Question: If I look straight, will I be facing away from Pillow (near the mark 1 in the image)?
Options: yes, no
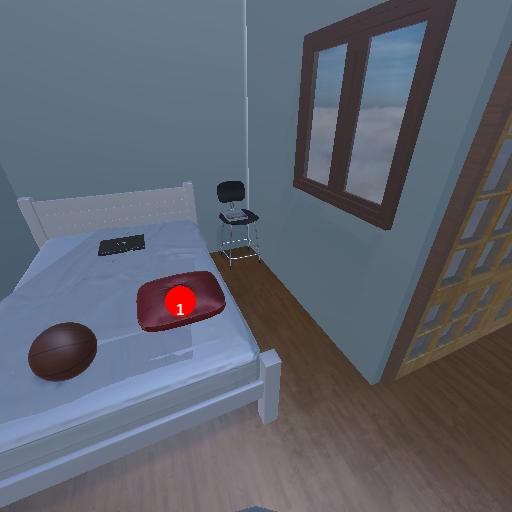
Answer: yes